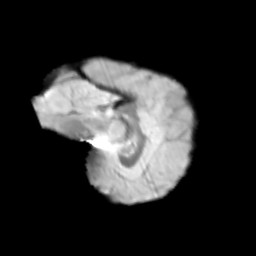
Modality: T2w
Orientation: sagittal
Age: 13
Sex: male
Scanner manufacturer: siemens
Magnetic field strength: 3 T
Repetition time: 3.8 s
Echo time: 0.07 s